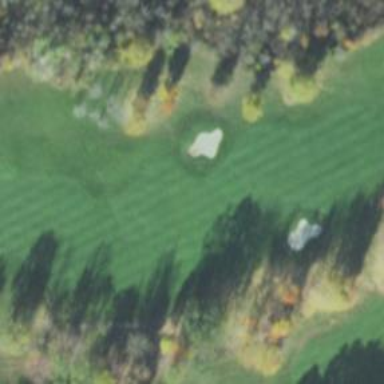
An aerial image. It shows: View of golf hole.